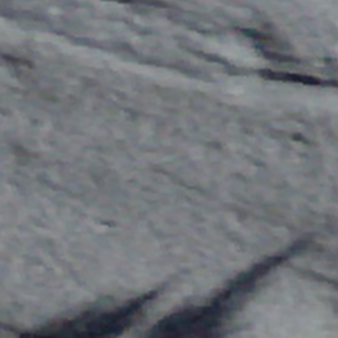
Label: other